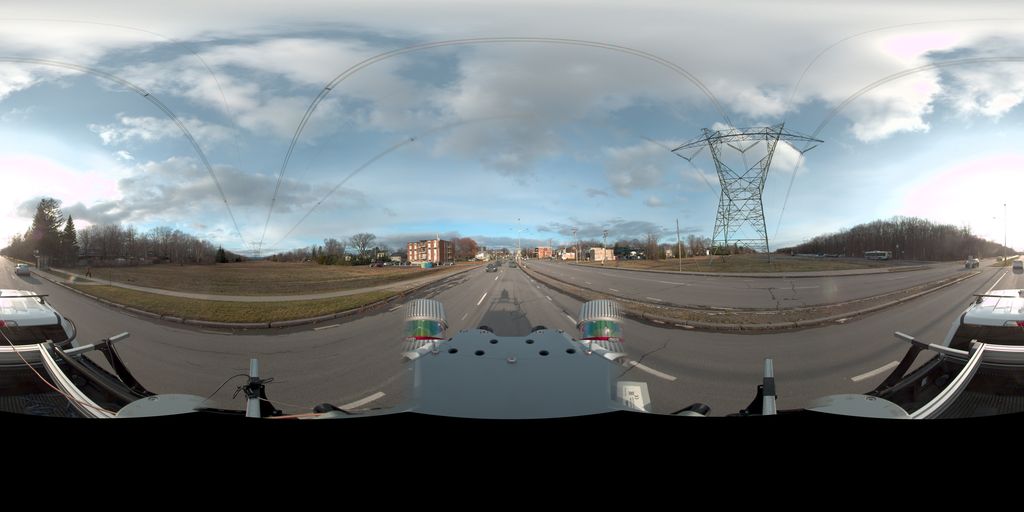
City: quebec_city